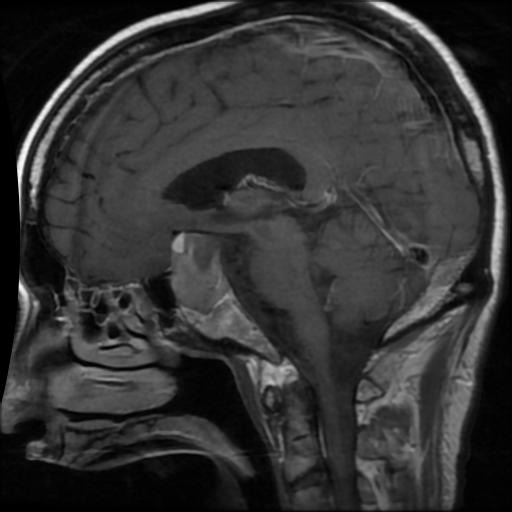
Label: pituitary